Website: macys
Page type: account-selection
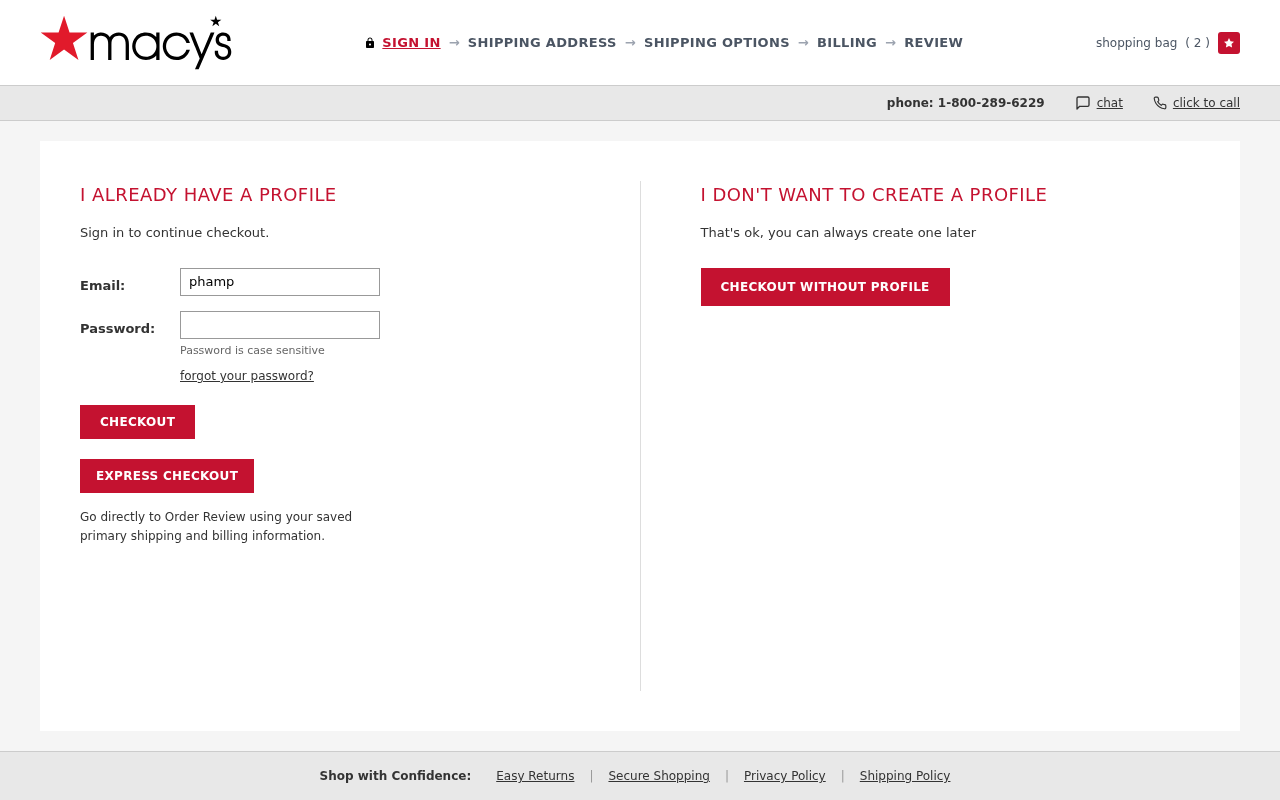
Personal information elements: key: PII_EMAIL
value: phampton@yahoo.com
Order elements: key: ORDER_NUM_ITEMS
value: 2